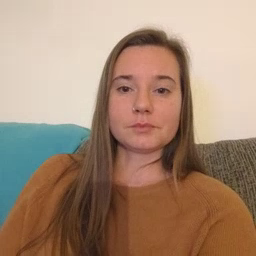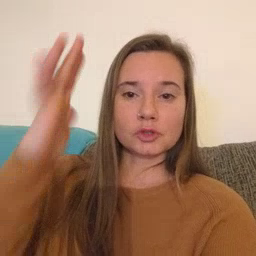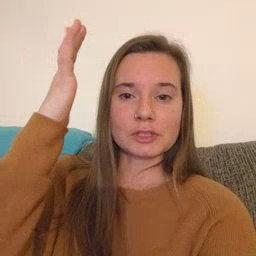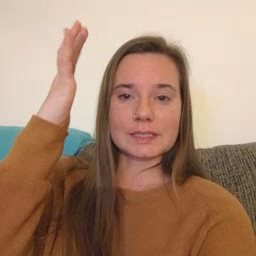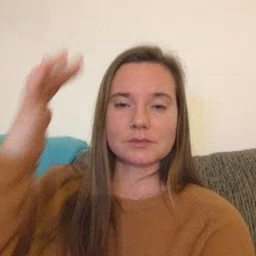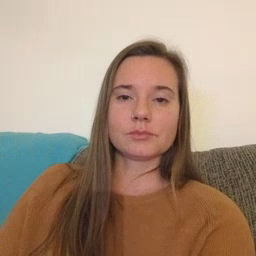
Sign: tree